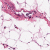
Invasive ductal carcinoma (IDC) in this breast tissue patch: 0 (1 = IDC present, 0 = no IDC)